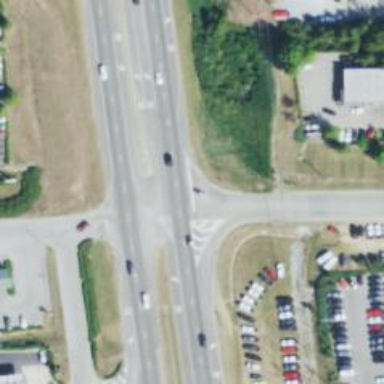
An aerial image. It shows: Trunk link highway.